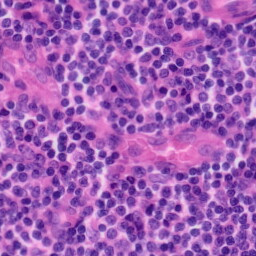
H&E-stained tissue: Tonsil